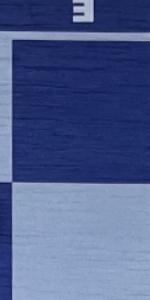
Label: Empty